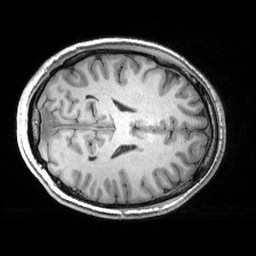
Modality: T1w
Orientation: axial
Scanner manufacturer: siemens
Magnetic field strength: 3 T
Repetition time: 2.53 s
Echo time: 0.00299 s